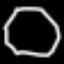
Label: octagon